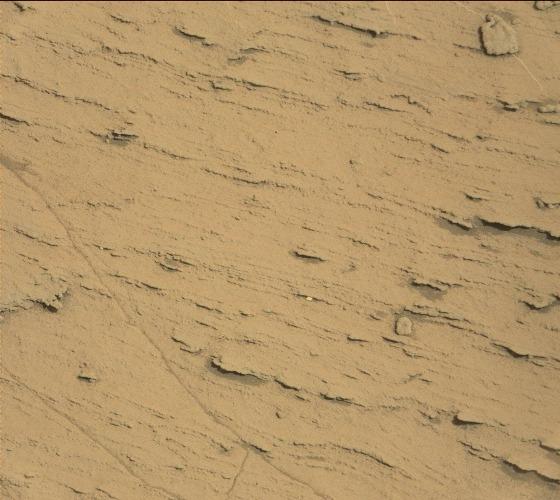
Terrain classes present: Bedrock, Rock, Shadow